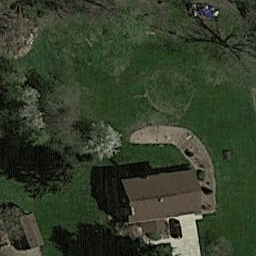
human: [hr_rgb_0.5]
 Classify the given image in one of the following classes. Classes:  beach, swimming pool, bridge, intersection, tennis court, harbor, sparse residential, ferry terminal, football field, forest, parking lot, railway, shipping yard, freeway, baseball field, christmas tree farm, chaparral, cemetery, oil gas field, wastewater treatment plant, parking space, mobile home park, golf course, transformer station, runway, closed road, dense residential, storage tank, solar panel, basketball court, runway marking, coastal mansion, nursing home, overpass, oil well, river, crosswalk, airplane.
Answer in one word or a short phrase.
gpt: sparse residential